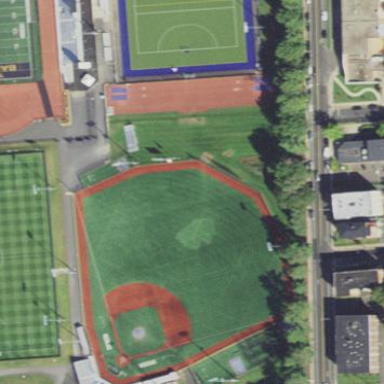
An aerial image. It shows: Baseball pitch for leisure and sports activities.